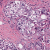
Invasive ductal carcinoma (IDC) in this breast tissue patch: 1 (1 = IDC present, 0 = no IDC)